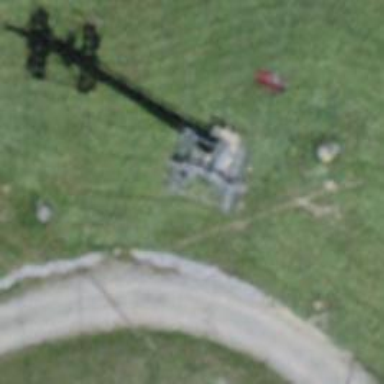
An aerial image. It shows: Pylon used for aerialway.